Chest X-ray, PA view. Patient: 53 years old, sex F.
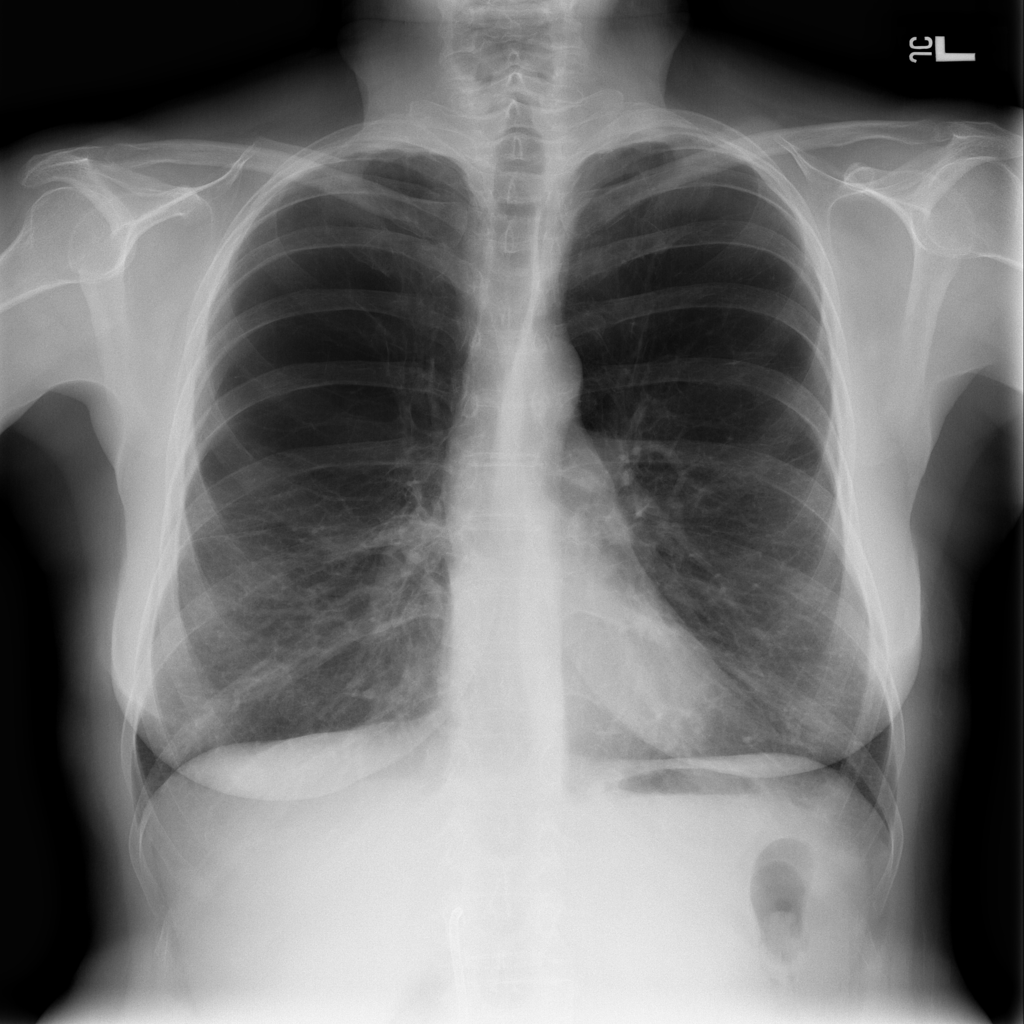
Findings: Atelectasis